Field crop: maize
Growth stage: 2
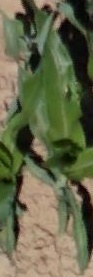
Species: maize